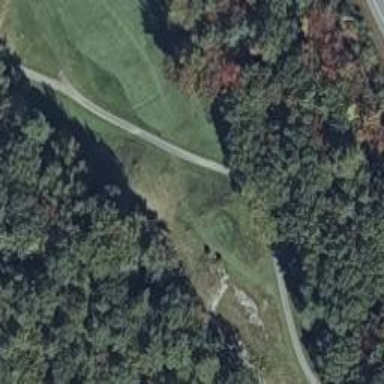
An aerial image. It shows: Path for golf carts.